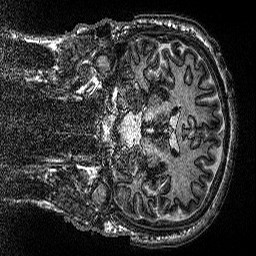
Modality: MP2RAGE
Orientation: coronal
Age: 26
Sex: male
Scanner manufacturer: siemens
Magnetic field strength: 3 T
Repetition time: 5 s
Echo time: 0.00298 s